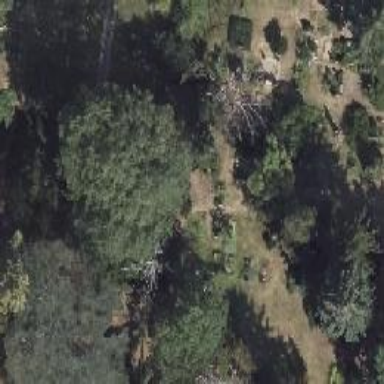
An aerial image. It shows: Graveyard.